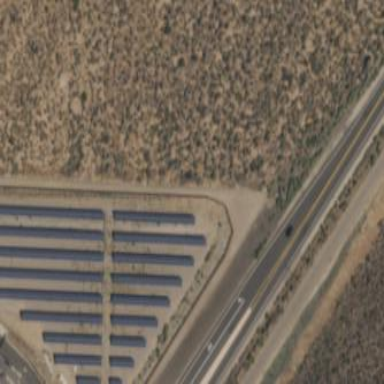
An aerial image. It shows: Solar power plant utilizing photovoltaic technology to generate electricity.